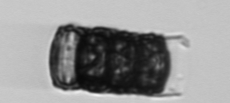
Label: Paralia_sulcata